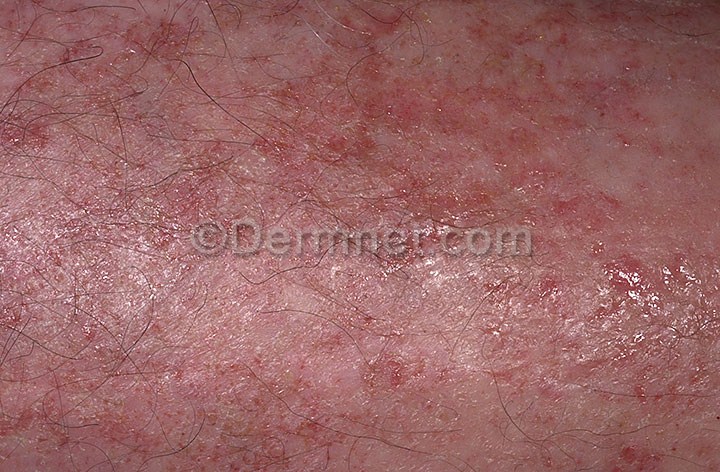
Disease: Eczema Photos